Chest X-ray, AP view. Patient: 50 years old, sex M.
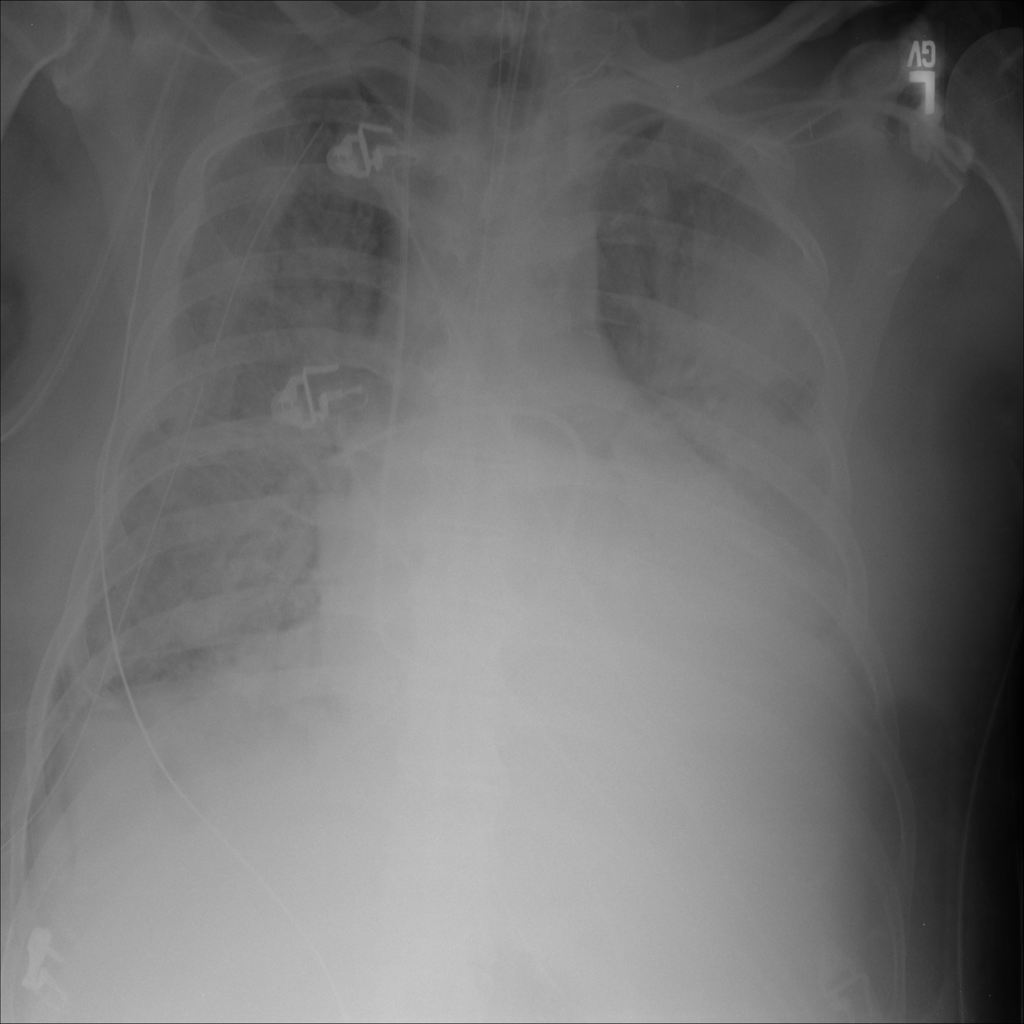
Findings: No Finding